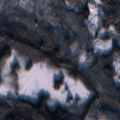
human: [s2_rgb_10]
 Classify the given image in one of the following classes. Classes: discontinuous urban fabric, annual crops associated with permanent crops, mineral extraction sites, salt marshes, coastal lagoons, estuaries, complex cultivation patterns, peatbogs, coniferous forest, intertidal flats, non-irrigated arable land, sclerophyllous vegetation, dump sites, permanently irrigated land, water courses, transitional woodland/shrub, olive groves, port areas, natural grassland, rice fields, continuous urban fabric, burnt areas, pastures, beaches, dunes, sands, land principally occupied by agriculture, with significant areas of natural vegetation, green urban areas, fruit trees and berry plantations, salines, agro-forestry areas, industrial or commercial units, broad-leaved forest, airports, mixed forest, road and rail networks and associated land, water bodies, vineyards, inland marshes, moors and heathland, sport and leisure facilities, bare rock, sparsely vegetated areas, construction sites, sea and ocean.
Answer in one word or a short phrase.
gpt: broad-leaved forest, coniferous forest, mixed forest, transitional woodland/shrub, peatbogs